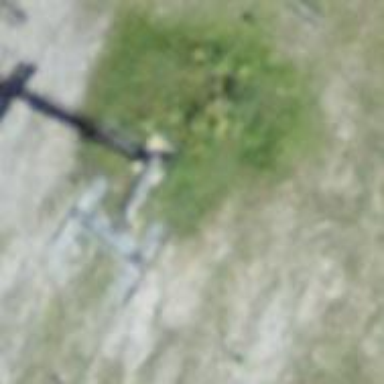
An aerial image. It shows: Pylon used for aerialway.